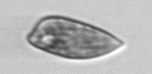
Label: Prorocentrum_dentatum